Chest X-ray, AP view. Patient: 56 years old, sex M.
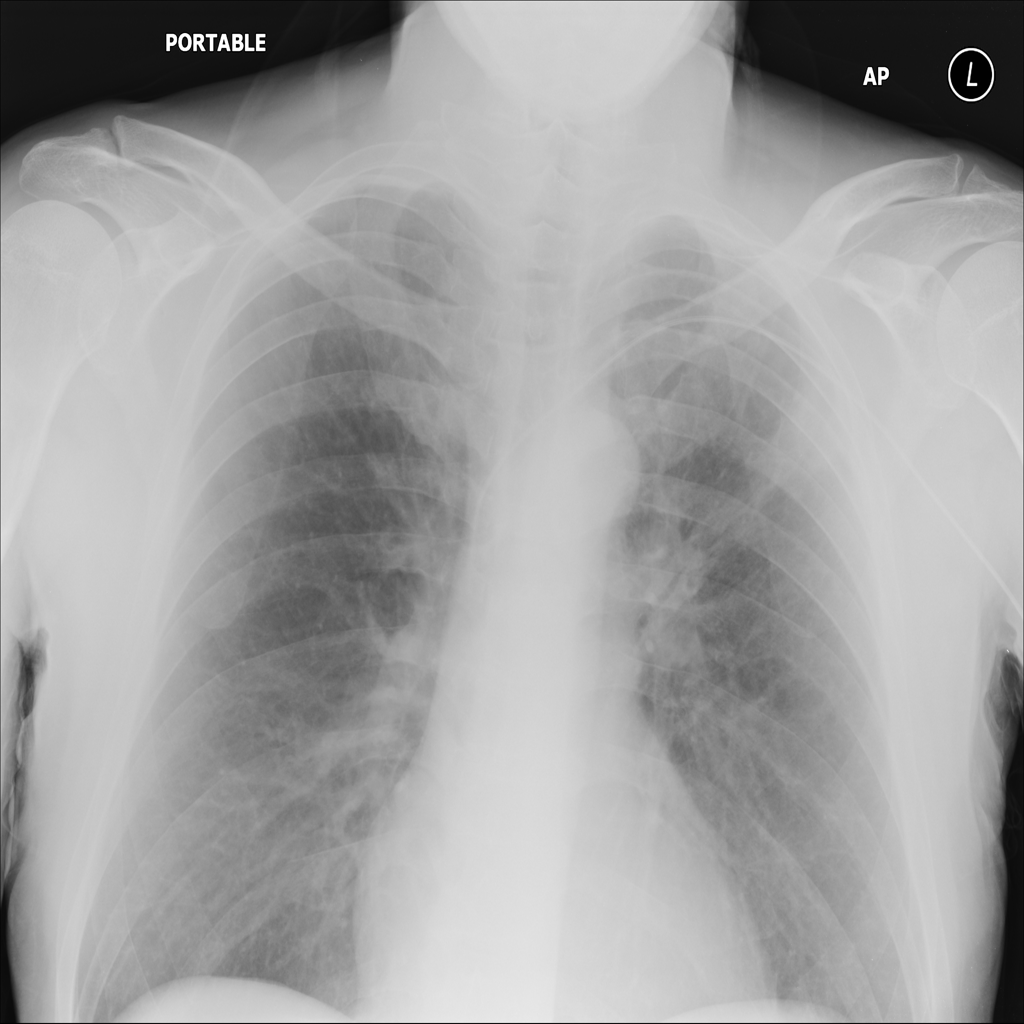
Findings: No Finding